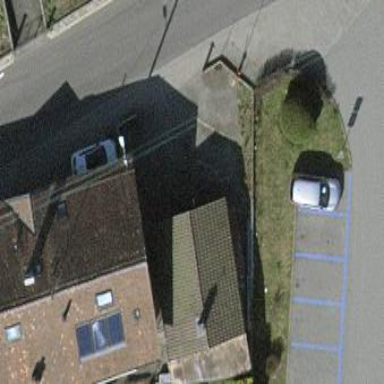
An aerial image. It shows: Garage building.